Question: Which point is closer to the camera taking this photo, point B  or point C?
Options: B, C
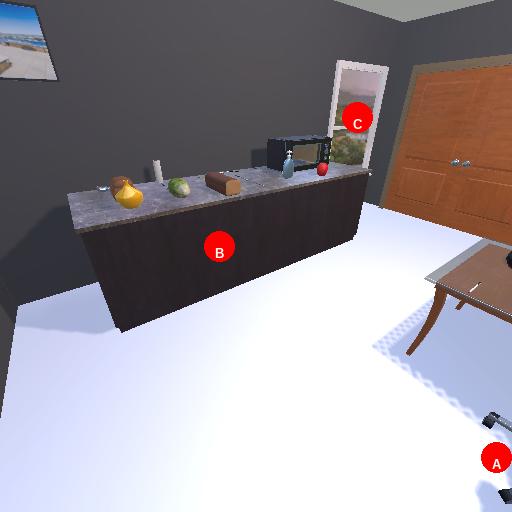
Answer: B